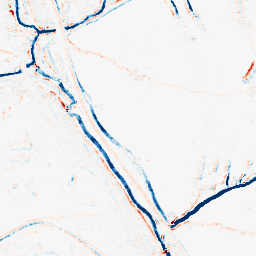
Category: morphological
Decomposition family: morphological_square
Decomposition parameters: operation: average
size: 5
Upsampling method: sinc_blackman
Upsampling parameters: scale: 4
kernel_size: 8
Upsampling scale: 4